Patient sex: F
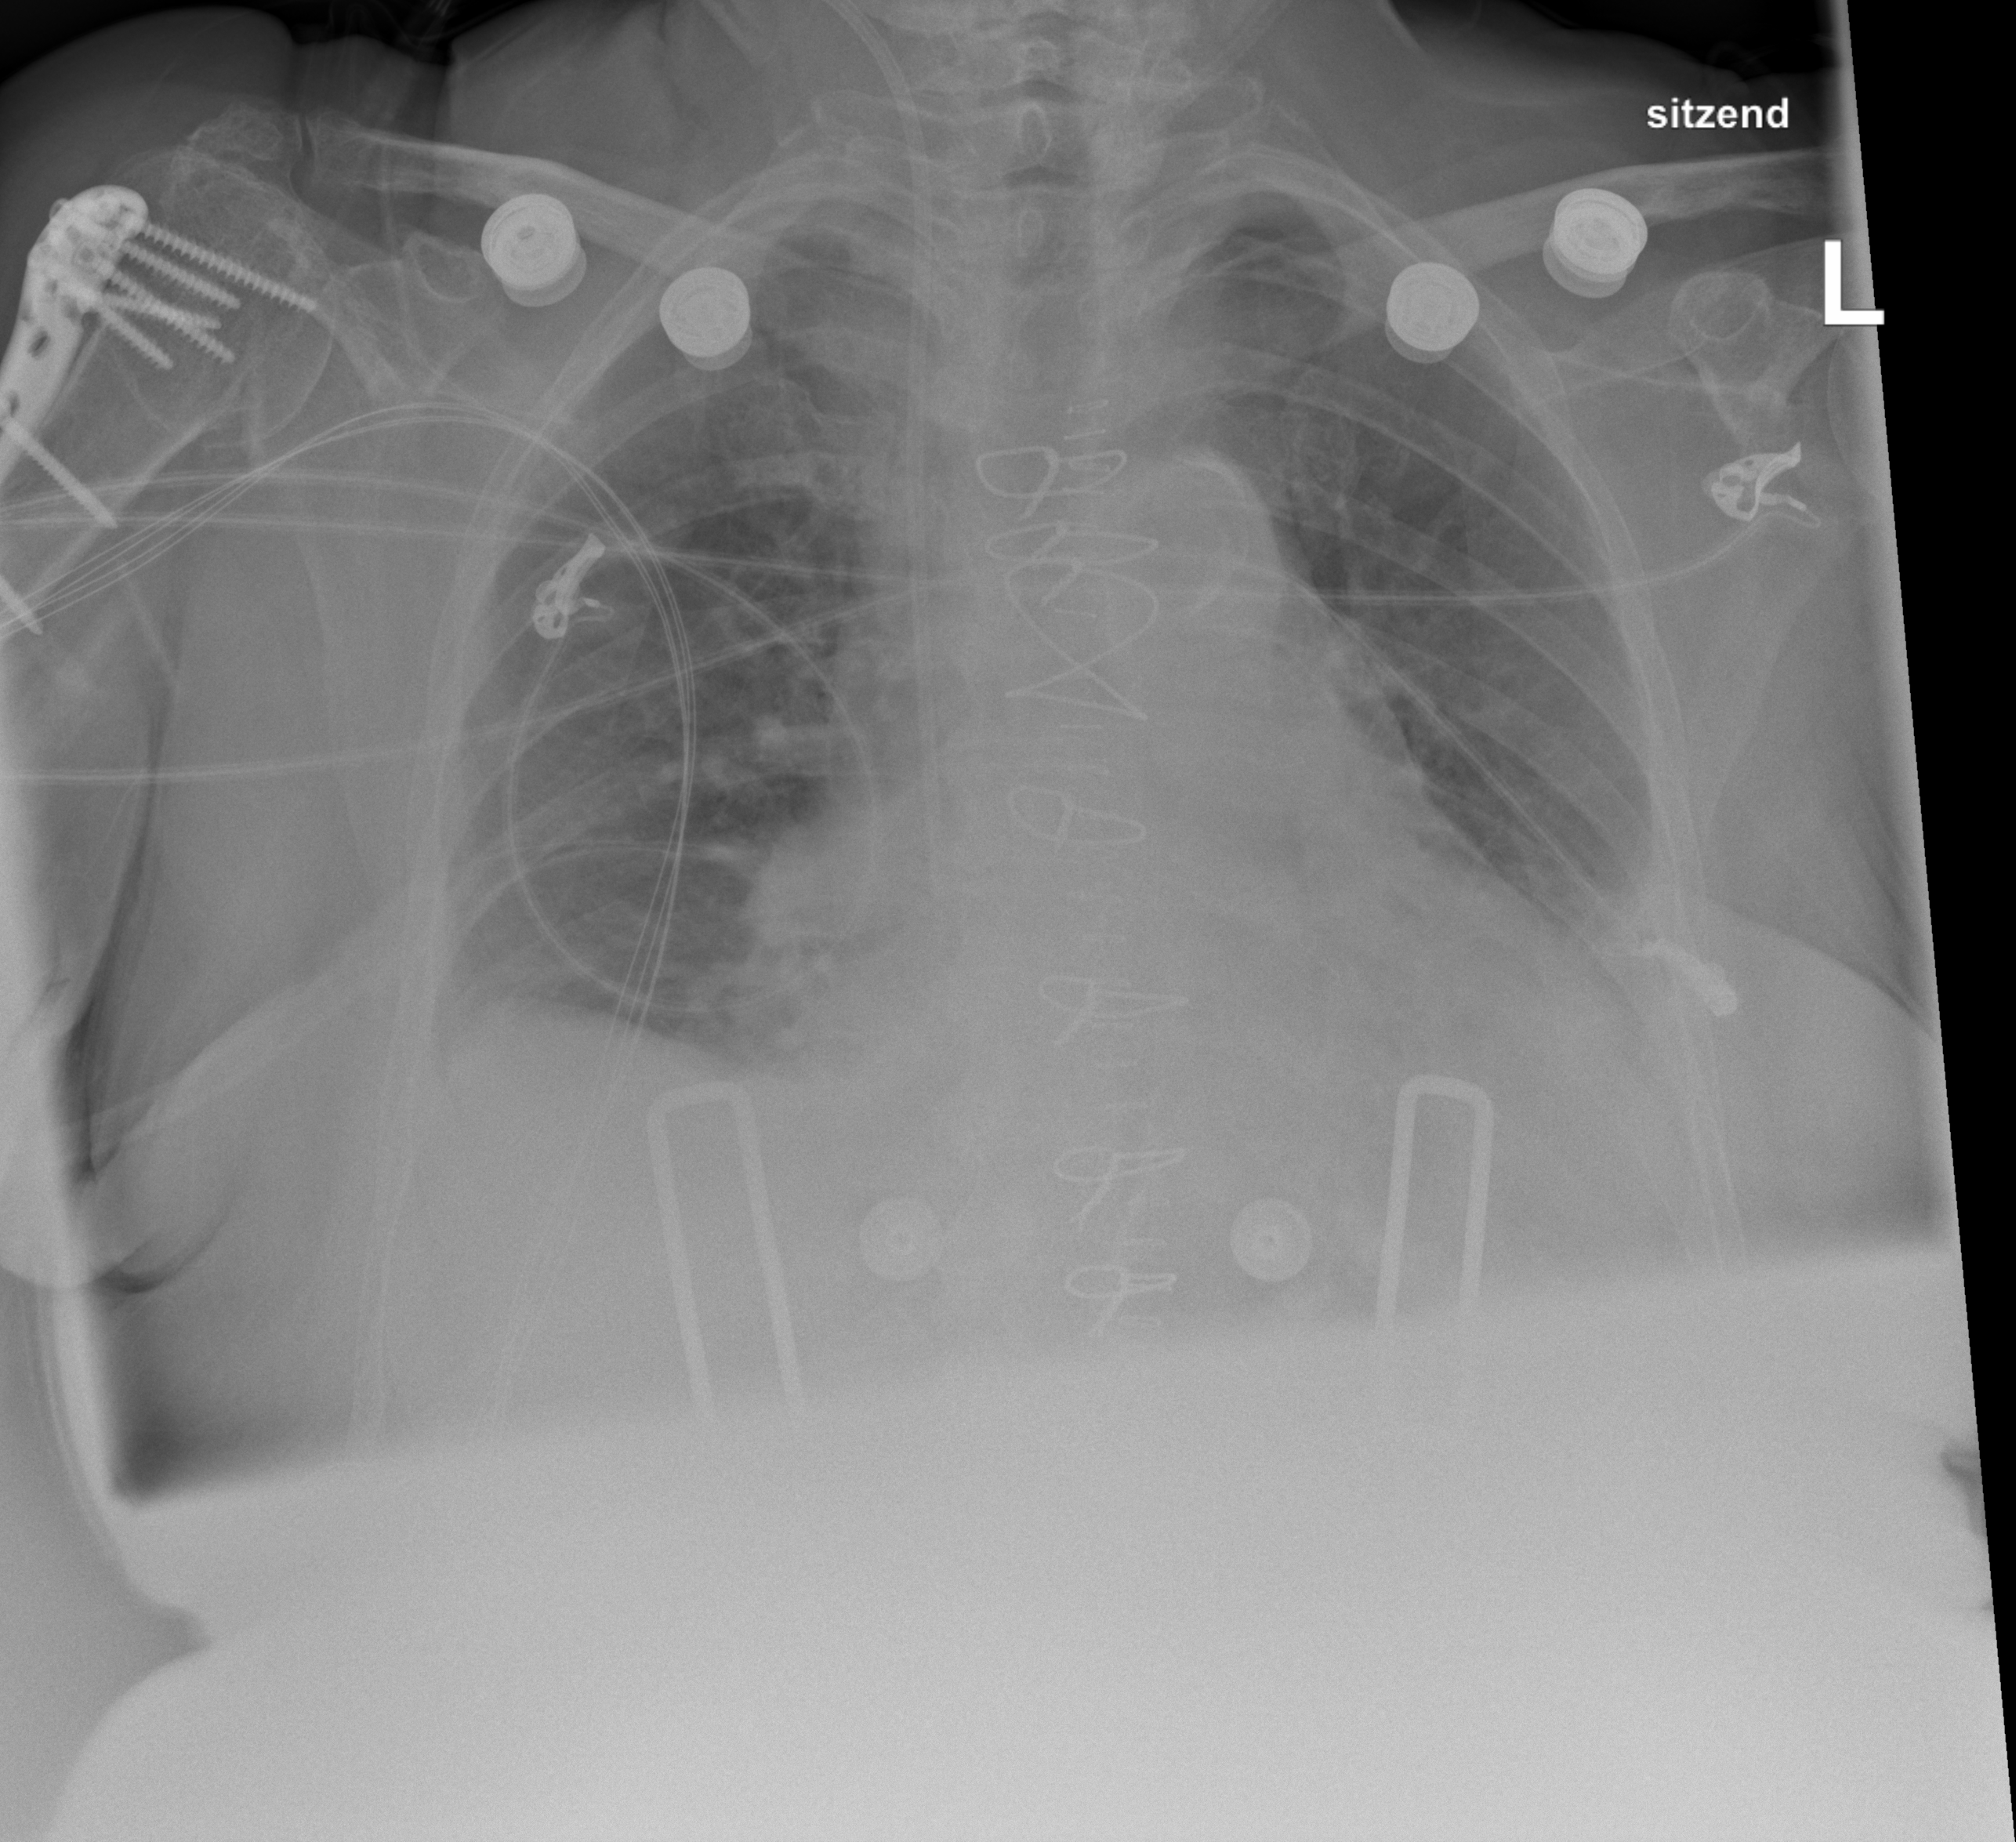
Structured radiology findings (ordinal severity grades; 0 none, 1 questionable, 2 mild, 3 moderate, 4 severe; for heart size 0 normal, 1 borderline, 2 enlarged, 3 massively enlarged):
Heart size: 2
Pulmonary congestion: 2
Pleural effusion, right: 2
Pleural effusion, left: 2
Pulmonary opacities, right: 0
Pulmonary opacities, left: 0
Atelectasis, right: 2
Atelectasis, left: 2